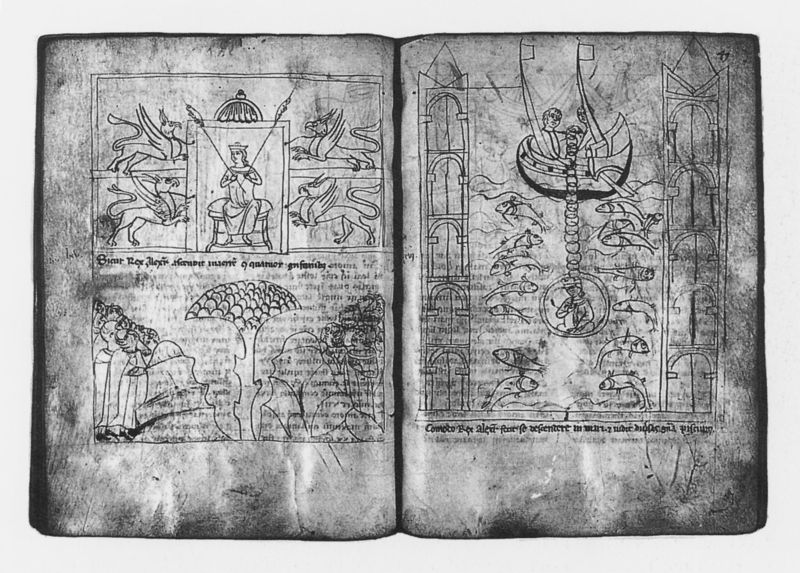
Titel: Historia de preliis 1
Standort: Herstellungsort: Salerno (EU - I - Campanien)
Institution: EU, Frankreich, Paris, Bibliothèque Nationale
Schlagwörter: baum, zeichnung, turm, schiff, fischer, könig, antike, buch, fisch, greif, drache, fische, zeichnug, buchmalerei, evangelisten